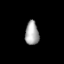
Tissue: lung
Cell type: Endothelial cells
Senescence score: 0.6046
Nuclear area (px): 317
Mean DAPI intensity: 167.811